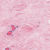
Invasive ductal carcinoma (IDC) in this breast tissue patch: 0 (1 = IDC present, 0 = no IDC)